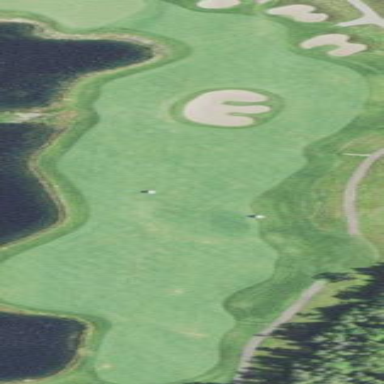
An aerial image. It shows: Scenic golf fairway.